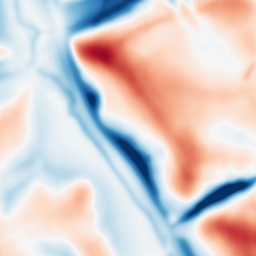
Category: multiscale
Decomposition family: dog
Decomposition parameters: sigma_low: 3
sigma_high: 20
Upsampling method: bspline
Upsampling parameters: scale: 4
Upsampling scale: 4